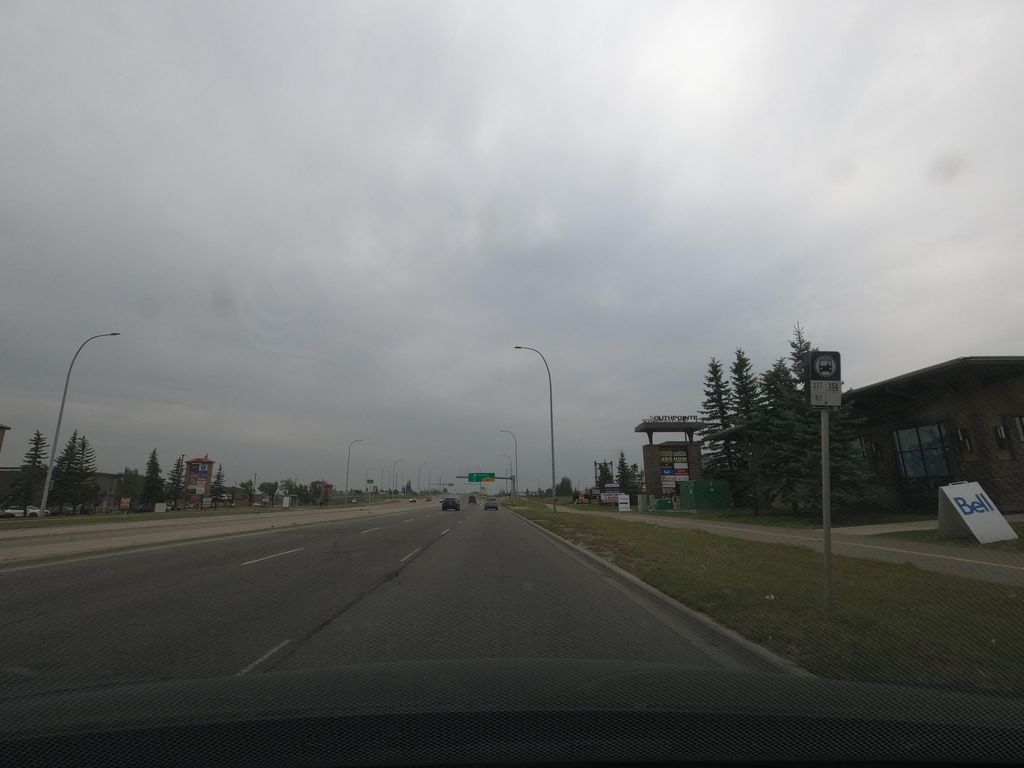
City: calgary